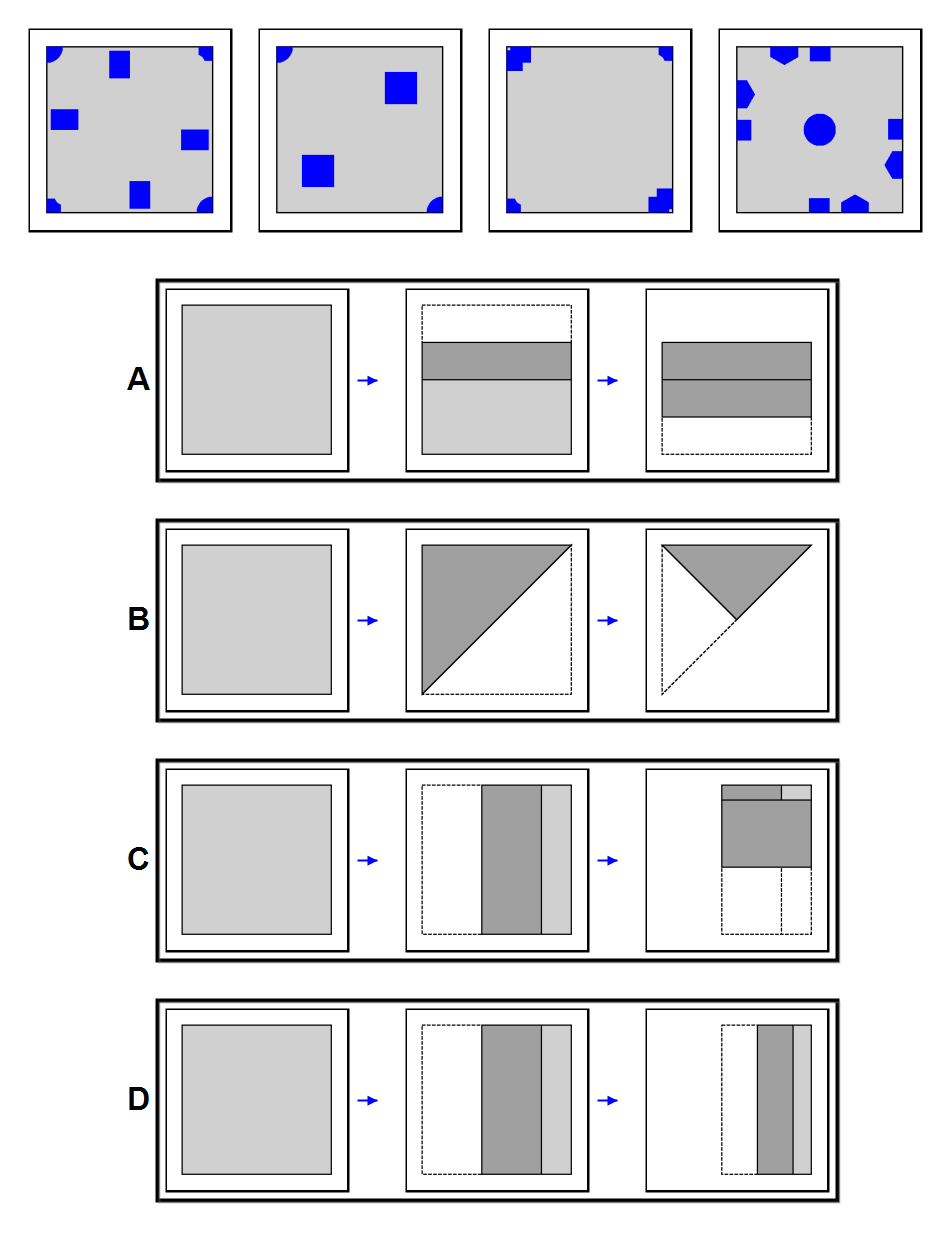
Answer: B